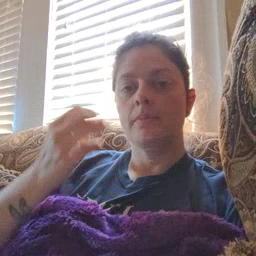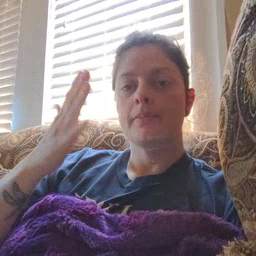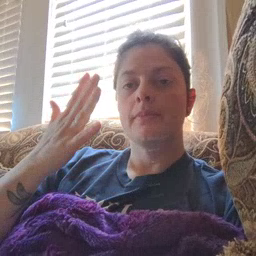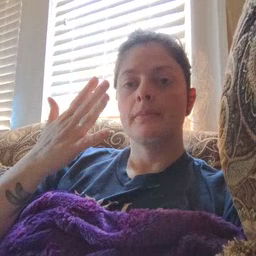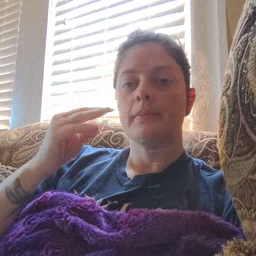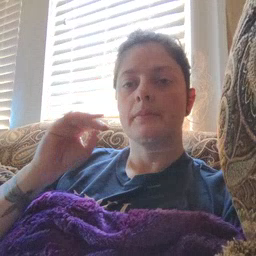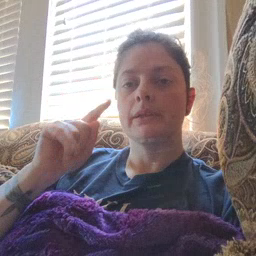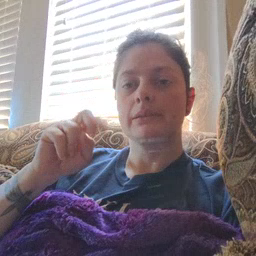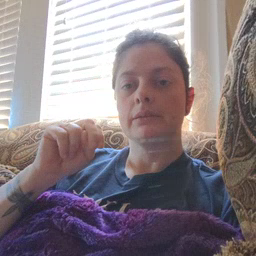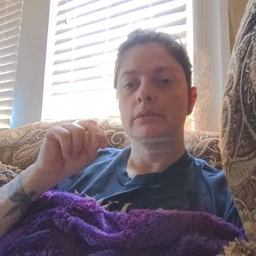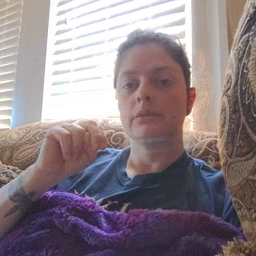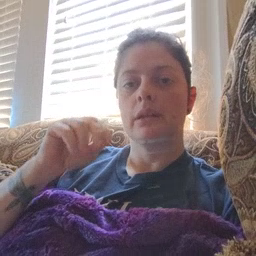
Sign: mitten